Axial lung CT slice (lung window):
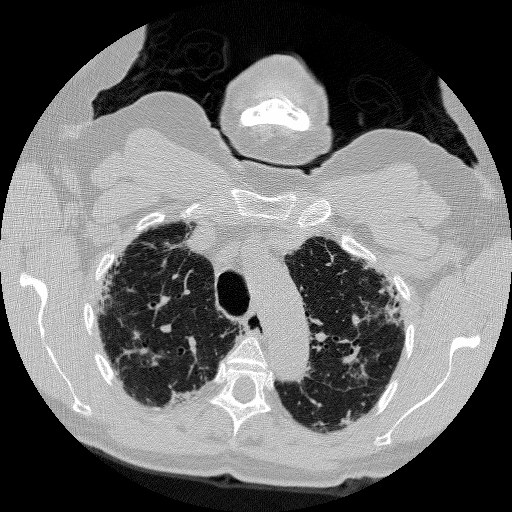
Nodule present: no